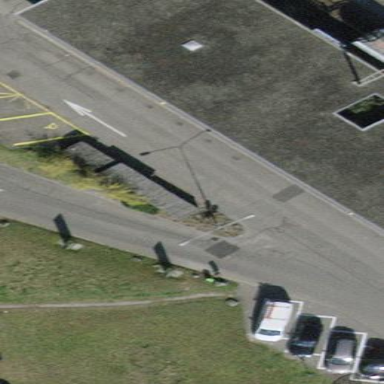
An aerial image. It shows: Train station building.